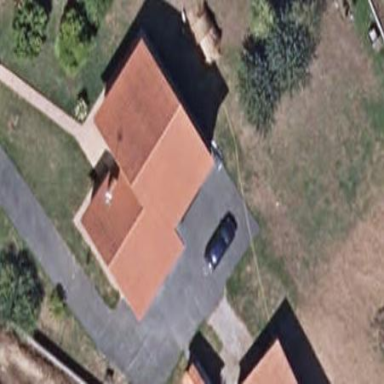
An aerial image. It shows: Simple and straightforward house.